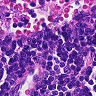
Metastatic tissue present: no